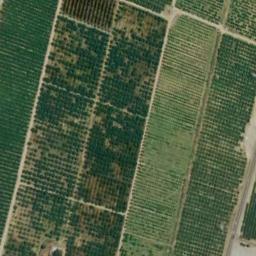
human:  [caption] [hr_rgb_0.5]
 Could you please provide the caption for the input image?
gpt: Several green rectangular farmlands are neatly arranged on the ground .

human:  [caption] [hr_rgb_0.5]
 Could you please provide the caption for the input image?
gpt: More than ten neatly arranged green rectangular farm fields .

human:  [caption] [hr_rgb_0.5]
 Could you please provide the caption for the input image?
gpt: There are many rectangular farmlands of different shades .

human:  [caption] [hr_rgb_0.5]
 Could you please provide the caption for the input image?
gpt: There are some deep green and light green rectangular farmland .

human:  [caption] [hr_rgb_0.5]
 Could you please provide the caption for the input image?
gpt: There are some green rectangular farmlands .